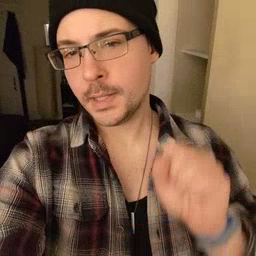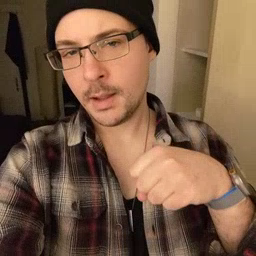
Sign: can